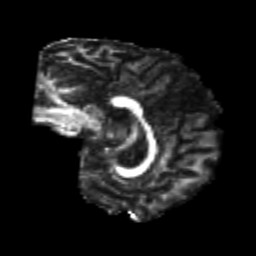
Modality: FA
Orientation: sagittal
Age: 24
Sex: male
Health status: healthy
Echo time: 0.074 s